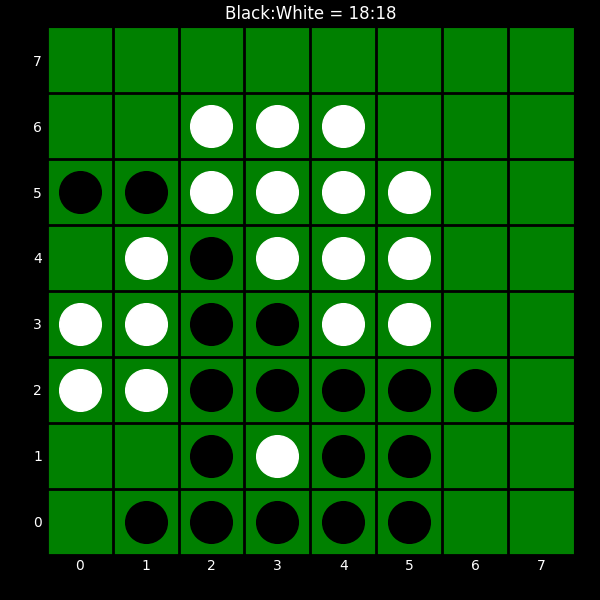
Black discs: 18
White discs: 18